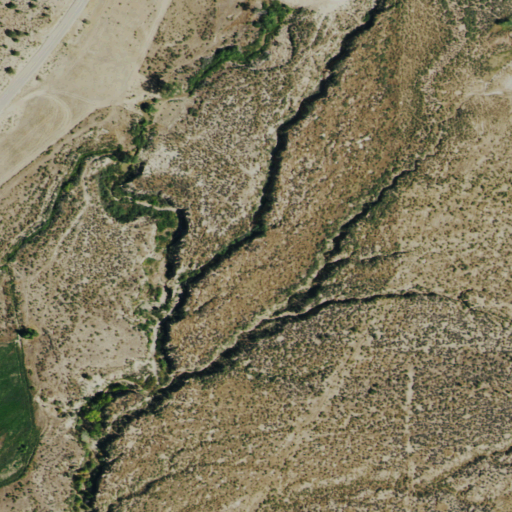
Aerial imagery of valley in Colorado named Boudish Gulch containing shrub, low intensity development, open development, evergreen forest, woody wetlands, cultivated crops, and pasture